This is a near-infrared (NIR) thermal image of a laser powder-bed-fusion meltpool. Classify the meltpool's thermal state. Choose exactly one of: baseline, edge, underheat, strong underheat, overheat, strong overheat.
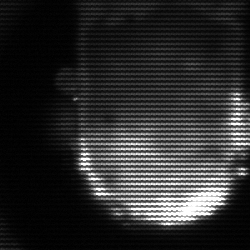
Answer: baseline